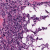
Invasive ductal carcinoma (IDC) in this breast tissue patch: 1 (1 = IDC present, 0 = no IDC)